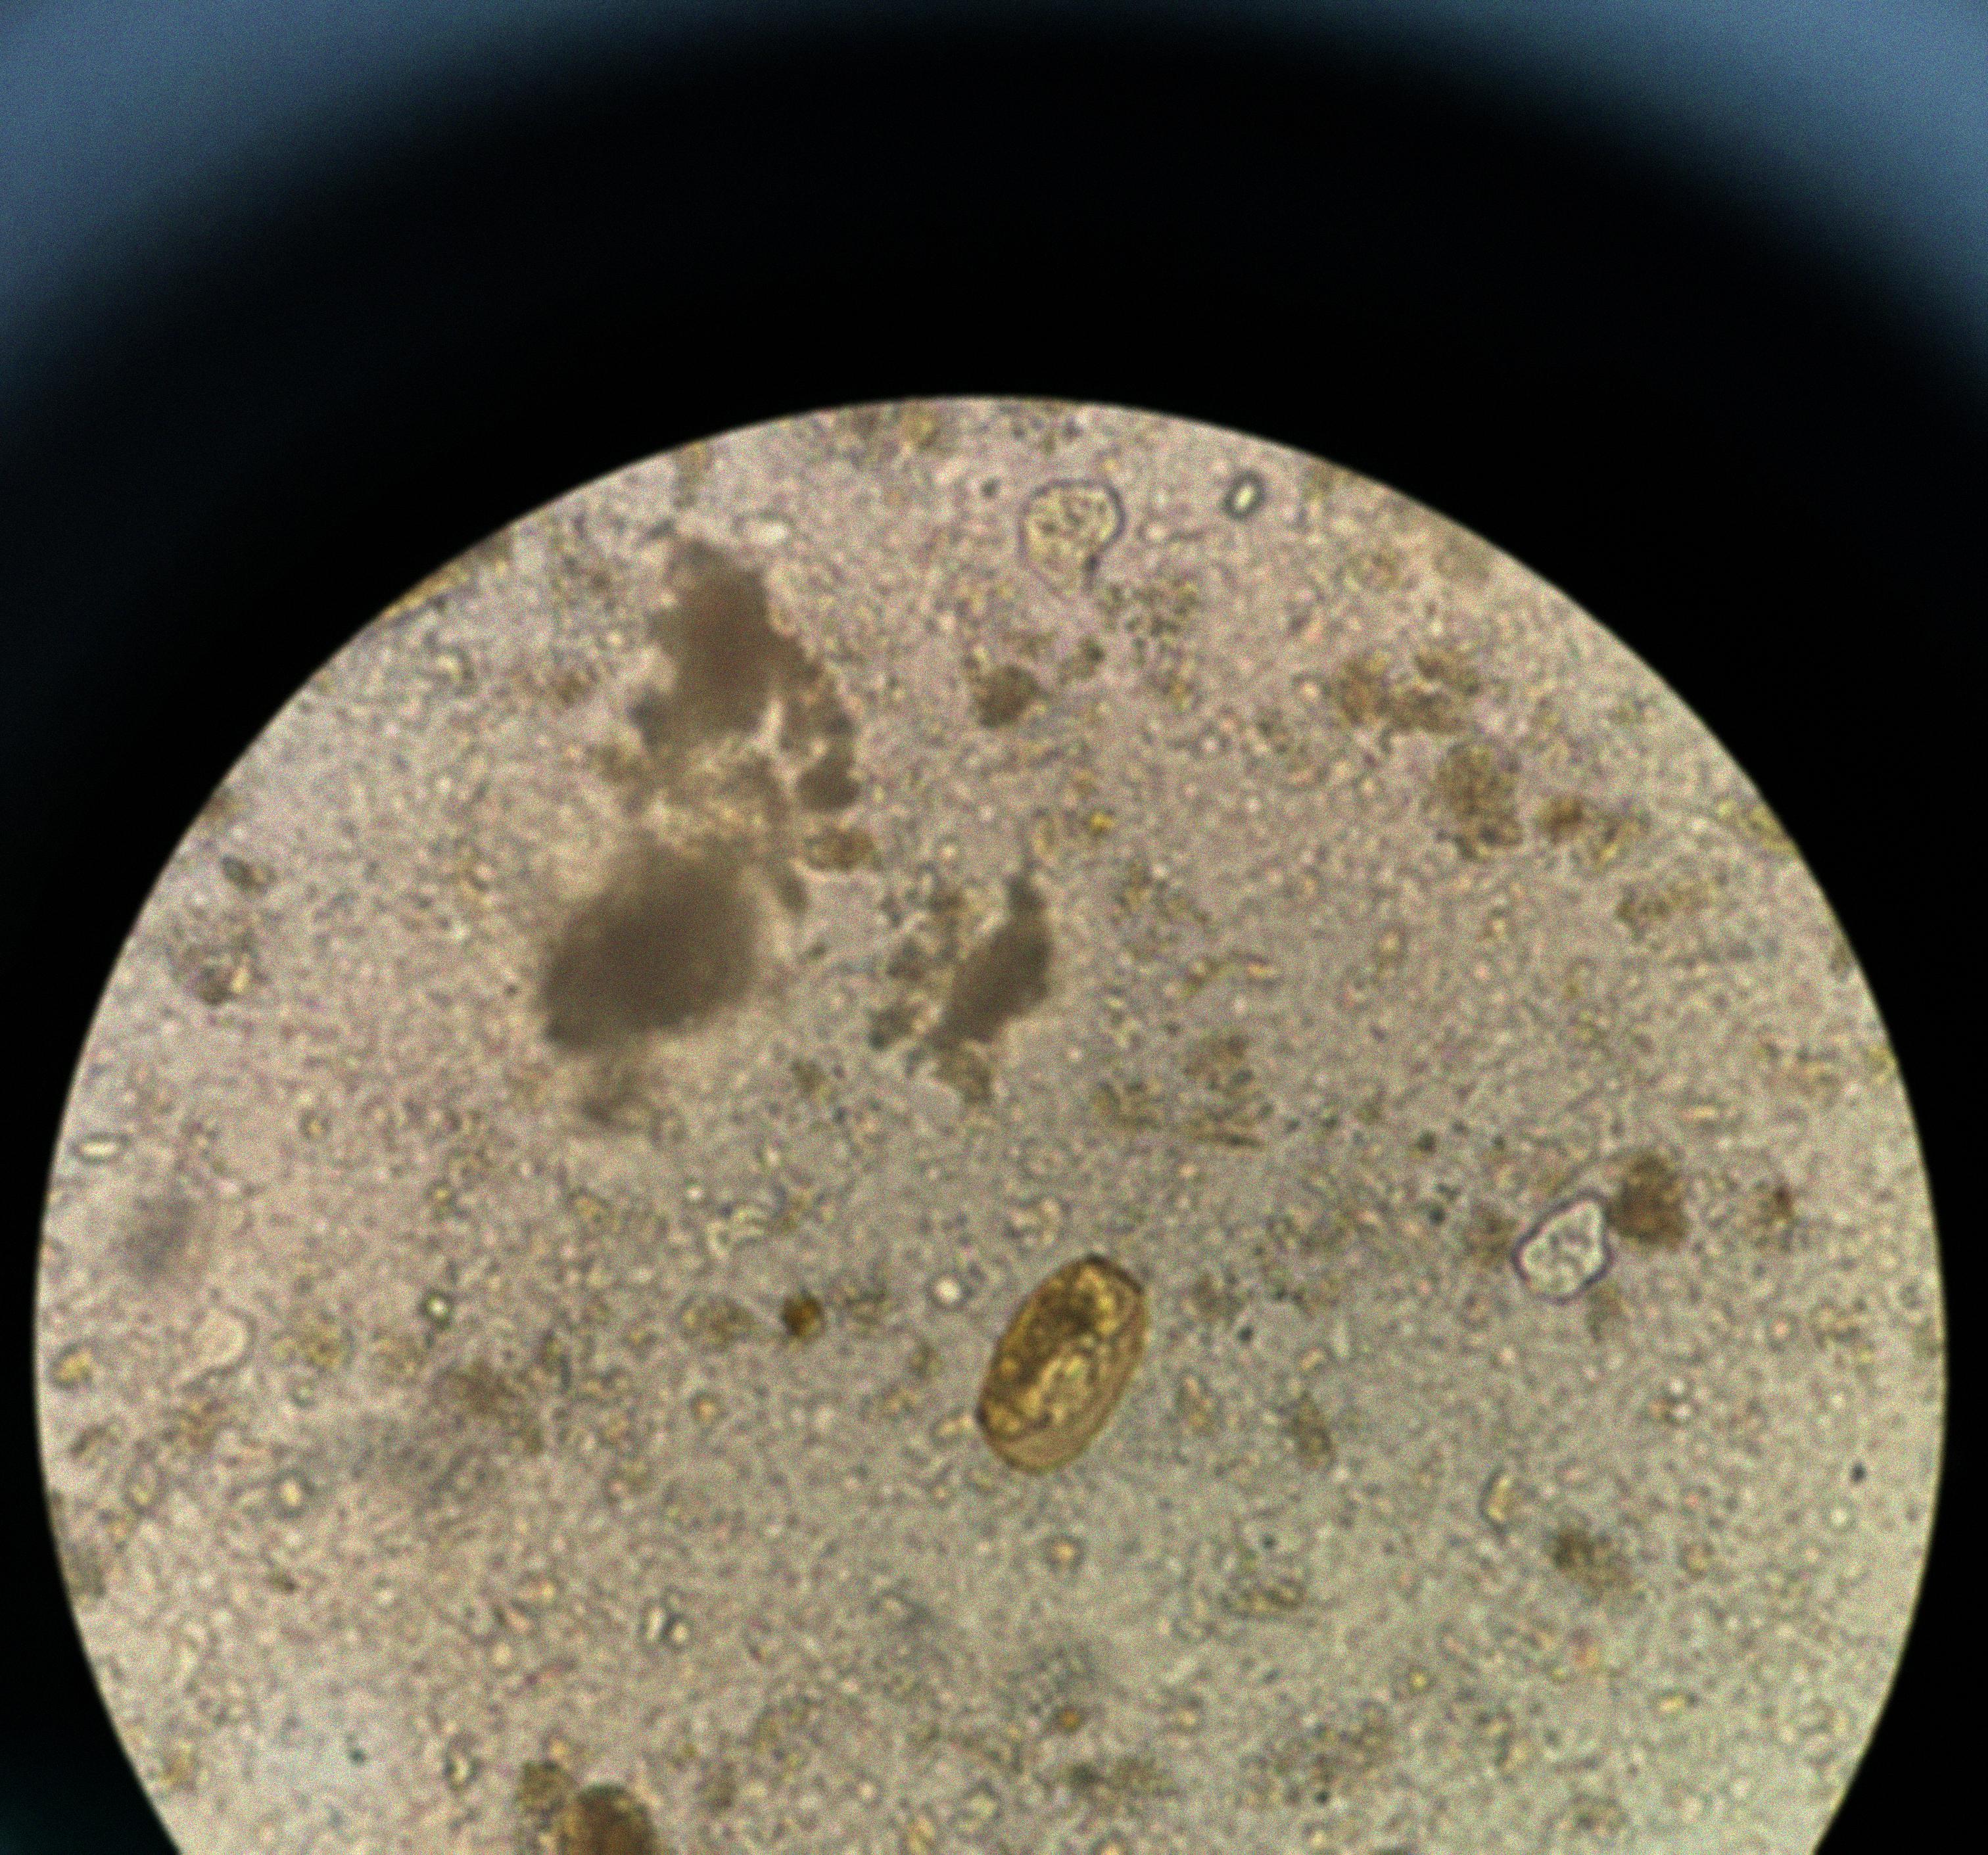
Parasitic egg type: Paragonimus spp